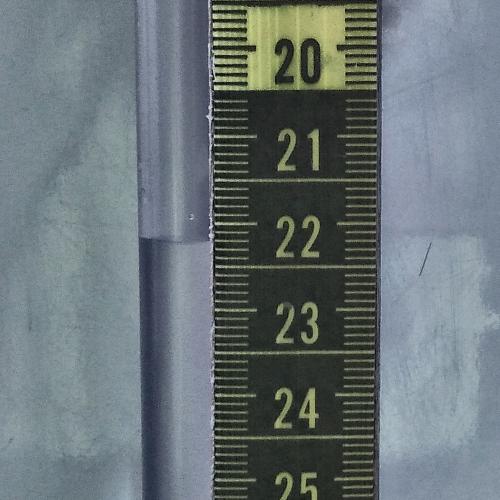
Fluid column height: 22.2 cm